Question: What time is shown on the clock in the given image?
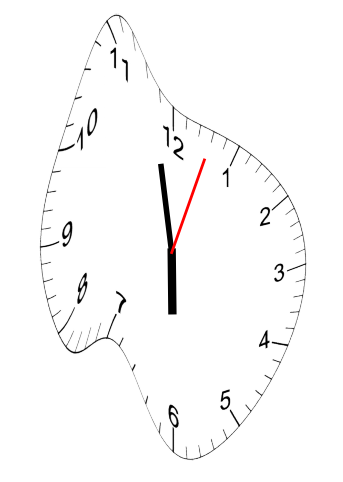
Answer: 05:58:03